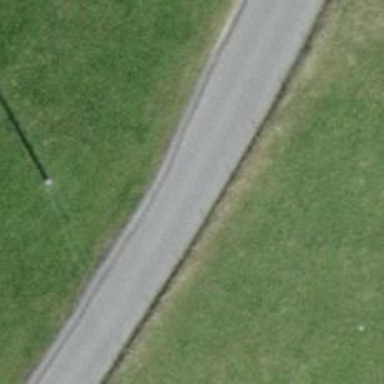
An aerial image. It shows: Unclassified road.